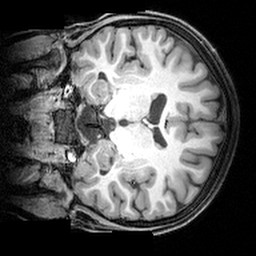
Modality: T1w
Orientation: coronal
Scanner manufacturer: siemens
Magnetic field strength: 3 T
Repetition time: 1.9 s
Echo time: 0.00397 s